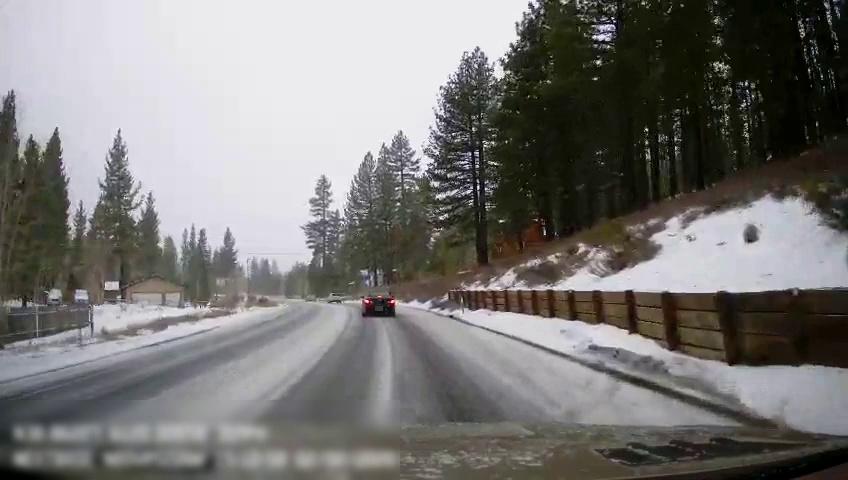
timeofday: Day
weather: Snowy
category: Drivable Space
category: Vehicles | Car
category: Vehicles | SUV
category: Vehicles | Car
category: Vehicles | SUV
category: Vehicles | SUV